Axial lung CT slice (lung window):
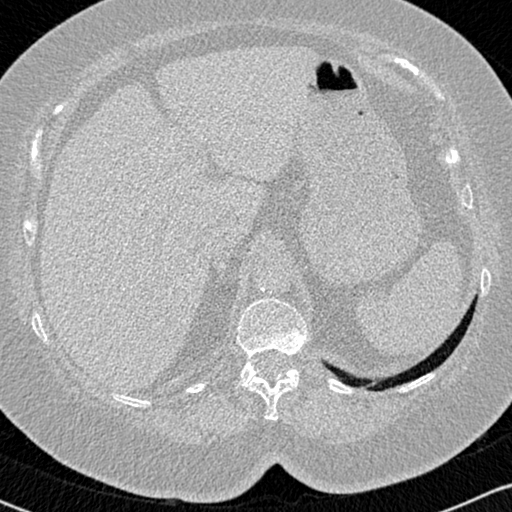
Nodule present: no